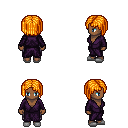
a pixel art fantasy rpg character, female body template, human, dark skin, purple robe, metal pants, light blonde pageboy hairstyle, white slippers, four views (front, back, left, right), 2x2 character sprite sheet, small pixel art, hard edges, no anti-aliasing